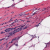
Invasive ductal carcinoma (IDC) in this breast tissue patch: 1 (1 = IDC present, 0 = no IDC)